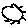
Label: sun